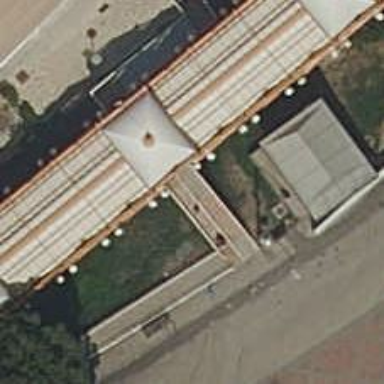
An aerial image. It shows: Train attraction.